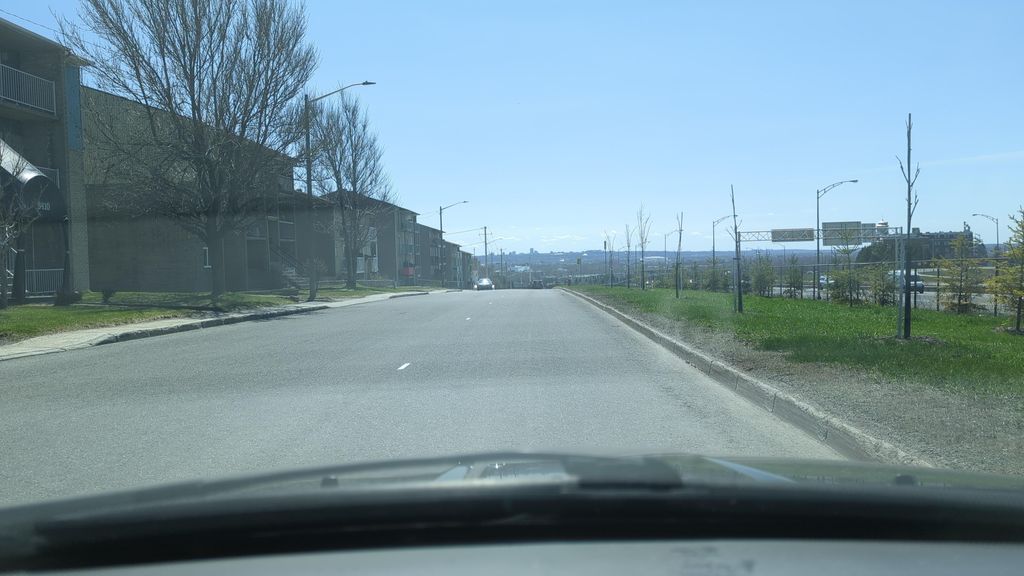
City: quebec_city